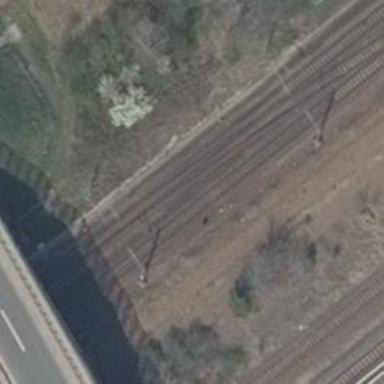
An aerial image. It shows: Railway track with contact lines for electrification.